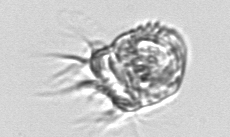
Label: Leegaardiella_ovalis